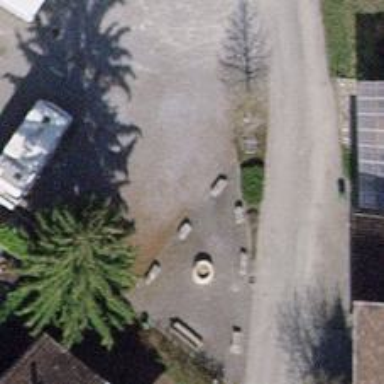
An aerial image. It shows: Bench.